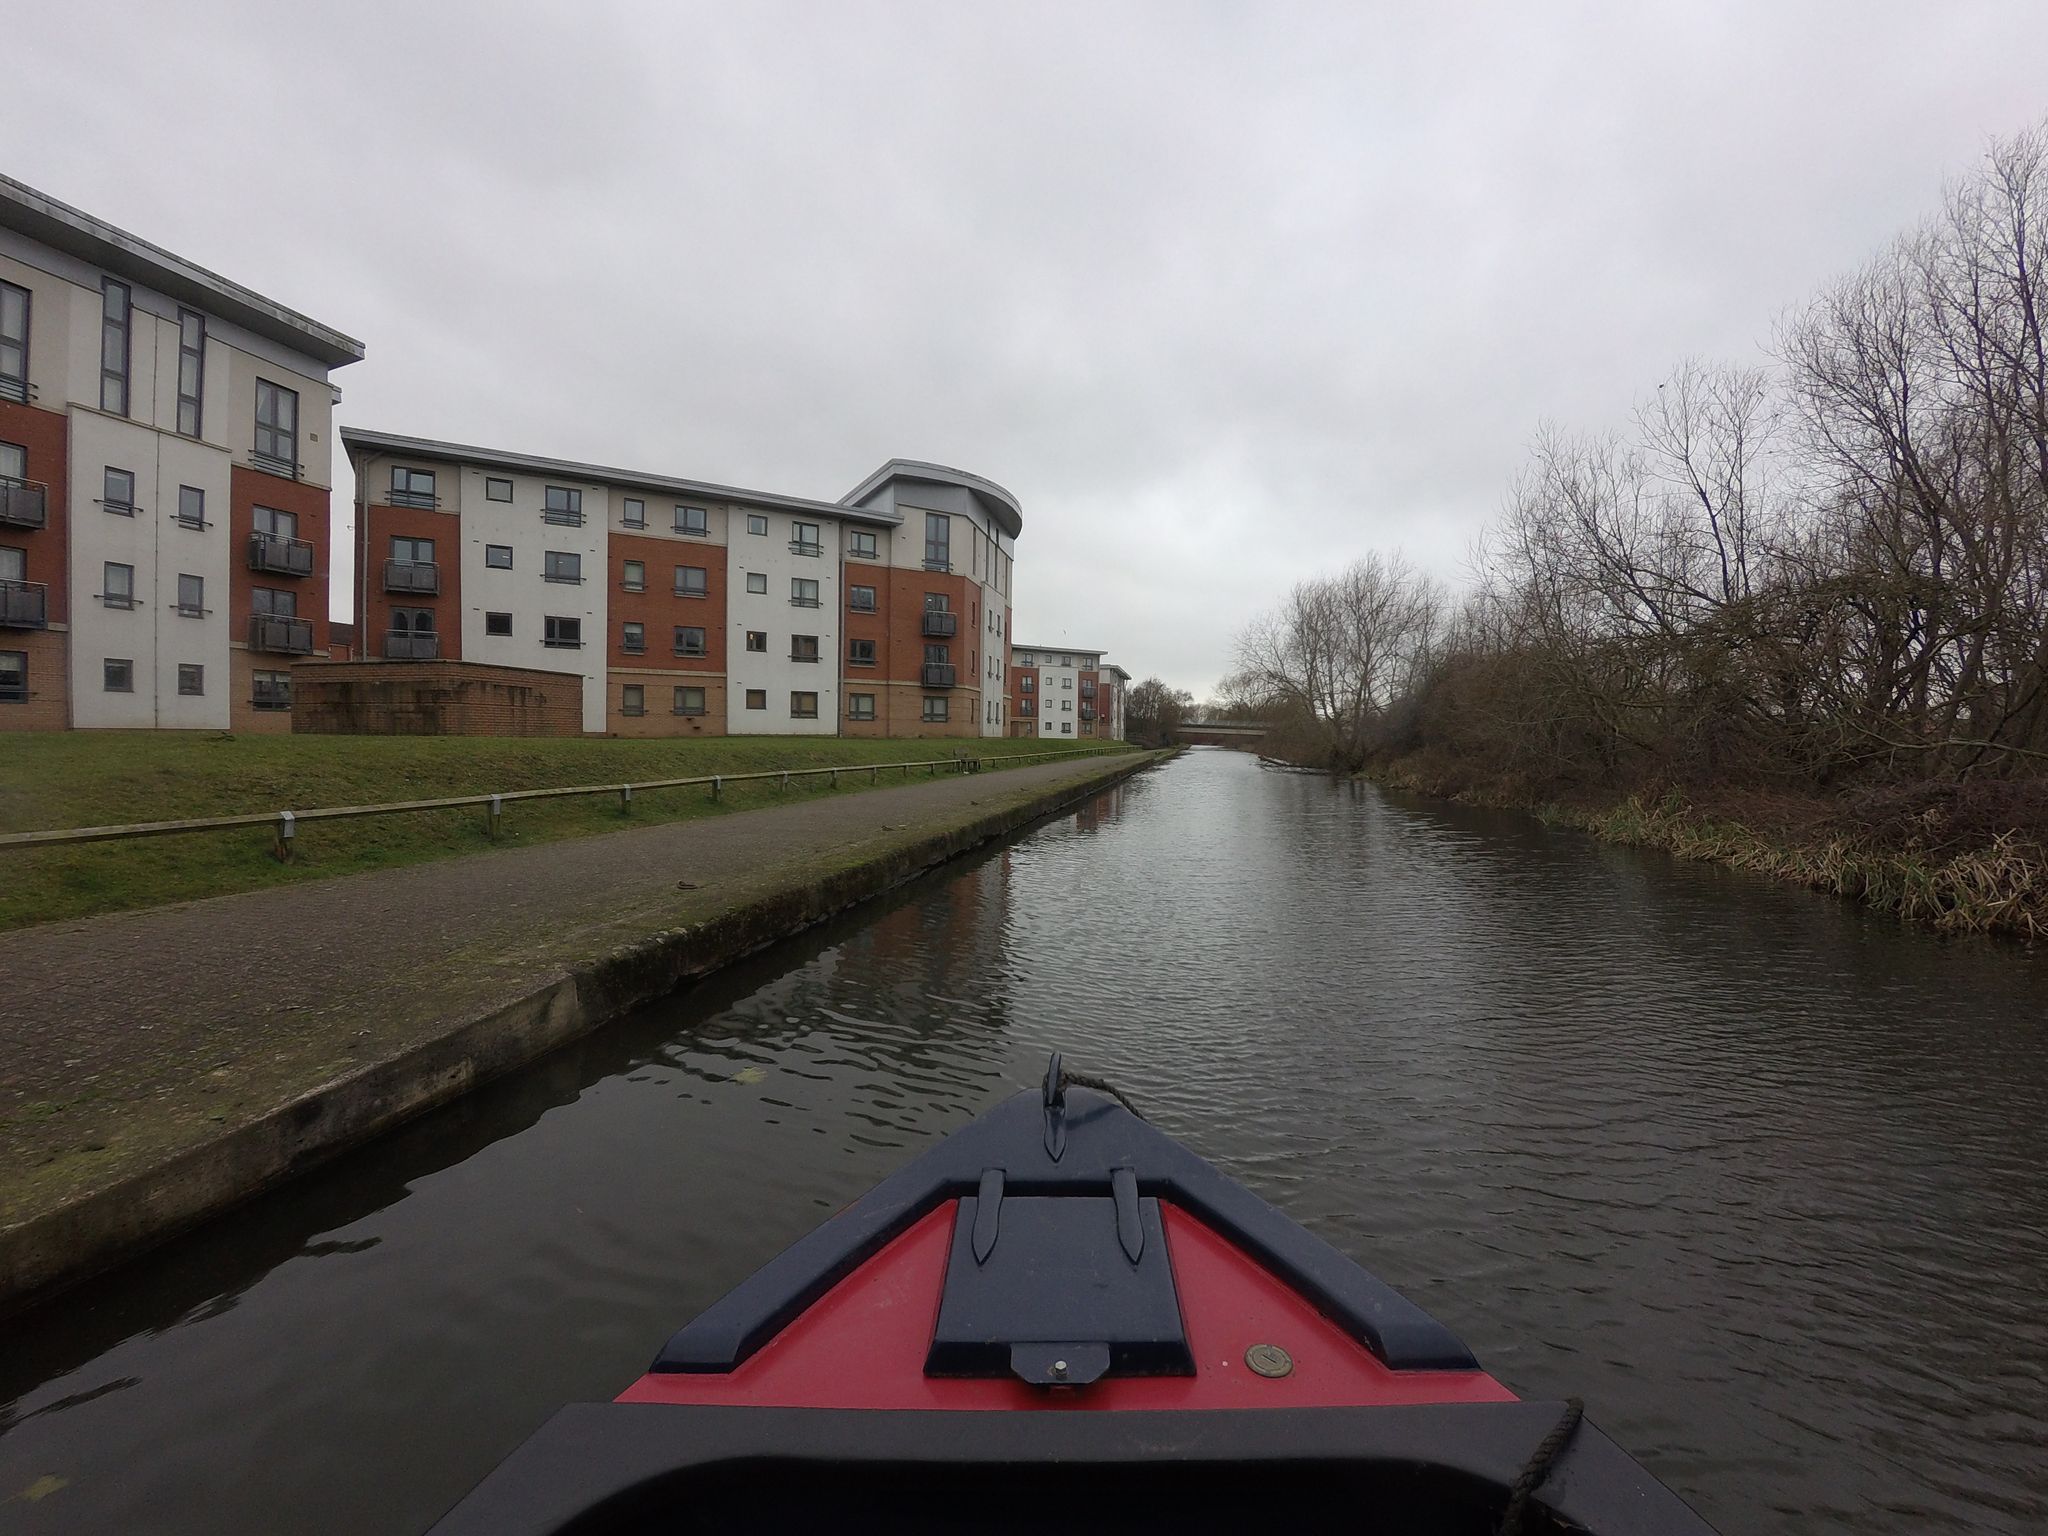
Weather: cloudy
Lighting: day
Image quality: good
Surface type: walking surface
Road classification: bridleway
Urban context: urban centre
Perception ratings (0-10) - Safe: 2.75, Lively: 5.64, Beautiful: 2.54, Boring: 5.69, Depressing: 6.97, Wealthy: 3.51